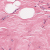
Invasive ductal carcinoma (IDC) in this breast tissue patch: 0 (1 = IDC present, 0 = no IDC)